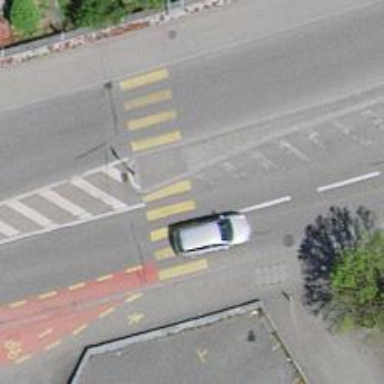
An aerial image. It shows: Marked zebra crossing with pedestrian island.